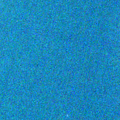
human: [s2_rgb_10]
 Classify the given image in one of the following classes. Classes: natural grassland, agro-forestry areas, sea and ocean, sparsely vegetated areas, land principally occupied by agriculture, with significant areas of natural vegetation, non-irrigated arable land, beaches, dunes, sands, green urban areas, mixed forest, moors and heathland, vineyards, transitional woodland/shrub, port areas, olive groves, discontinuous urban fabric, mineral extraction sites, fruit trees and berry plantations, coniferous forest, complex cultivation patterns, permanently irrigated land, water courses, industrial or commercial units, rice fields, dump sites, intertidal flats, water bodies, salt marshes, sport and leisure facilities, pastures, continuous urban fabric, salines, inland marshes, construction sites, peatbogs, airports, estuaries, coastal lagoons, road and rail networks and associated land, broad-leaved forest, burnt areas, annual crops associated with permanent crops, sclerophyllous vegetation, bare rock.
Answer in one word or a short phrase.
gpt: sea and ocean